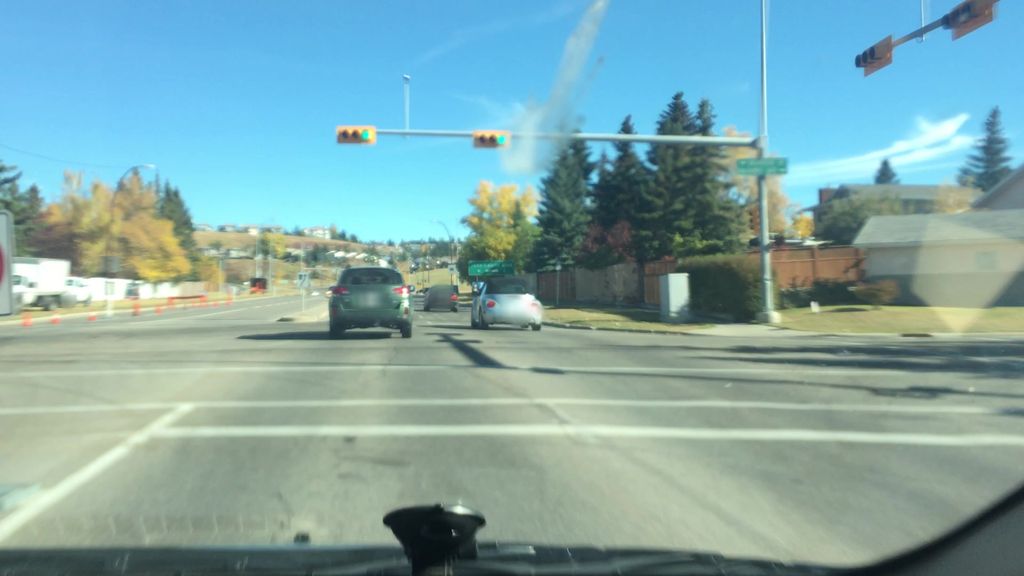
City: calgary